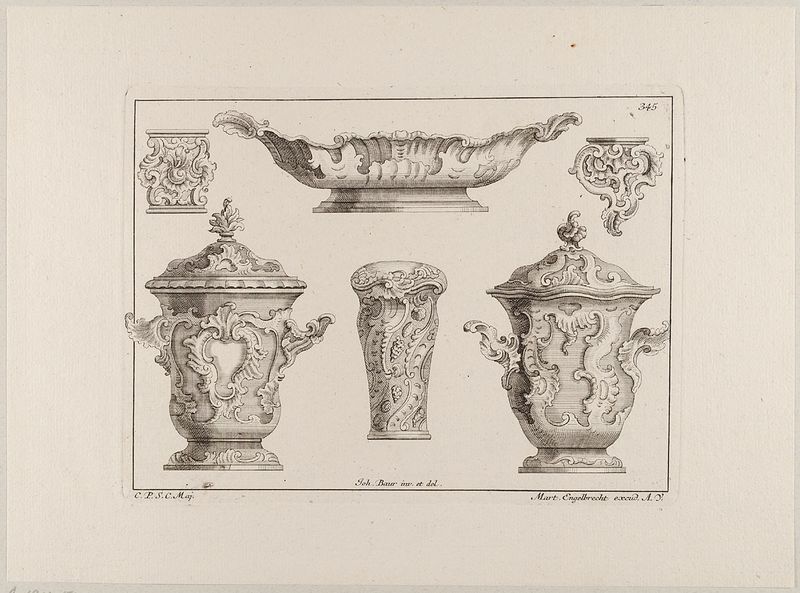
Titel: Deckeldosen, Schale und Stockknauf
Künstler: Martin Engelbrecht
Standort: Hamburg
Institution: Museum für Kunst und Gewerbe Hamburg
Schlagwörter: weiß, schwarz, skizze, zeichnung, kleidung, schale, rokoko, keramik, grafik, graphik, ornamente, fotografie, photographie, becher, deckel, dose, porzellan, druckgraphik, druckgrafik, radierung, stich, trommel, kunstgewerbe, kanister, entwürfe, eimer, gefäße, kunsthandwerk, rocaille, urnen, style, accessoires, reproduktionen, industriedesign, 345, druckerzeugnisse, muschelwerk, büchse, behälter, zubehör, ornamentstich, vorlageblätter, stockknauf